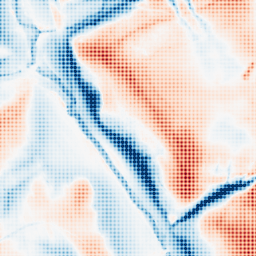
Category: classical
Decomposition family: gaussian_anisotropic
Decomposition parameters: sigma_x: 20
sigma_y: 10
Upsampling method: sinc_blackman
Upsampling parameters: scale: 4
kernel_size: 4
Upsampling scale: 4